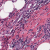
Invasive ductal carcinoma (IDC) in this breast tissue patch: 0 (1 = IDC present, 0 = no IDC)